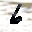
Label: 6